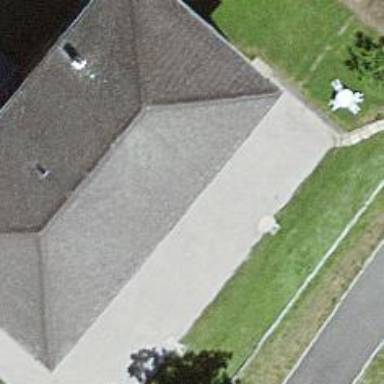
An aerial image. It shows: Simple house.